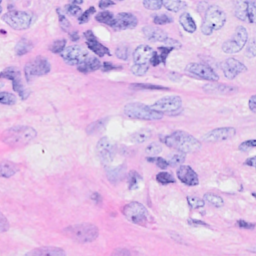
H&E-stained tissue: Breast